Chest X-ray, PA view. Patient: 38 years old, sex M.
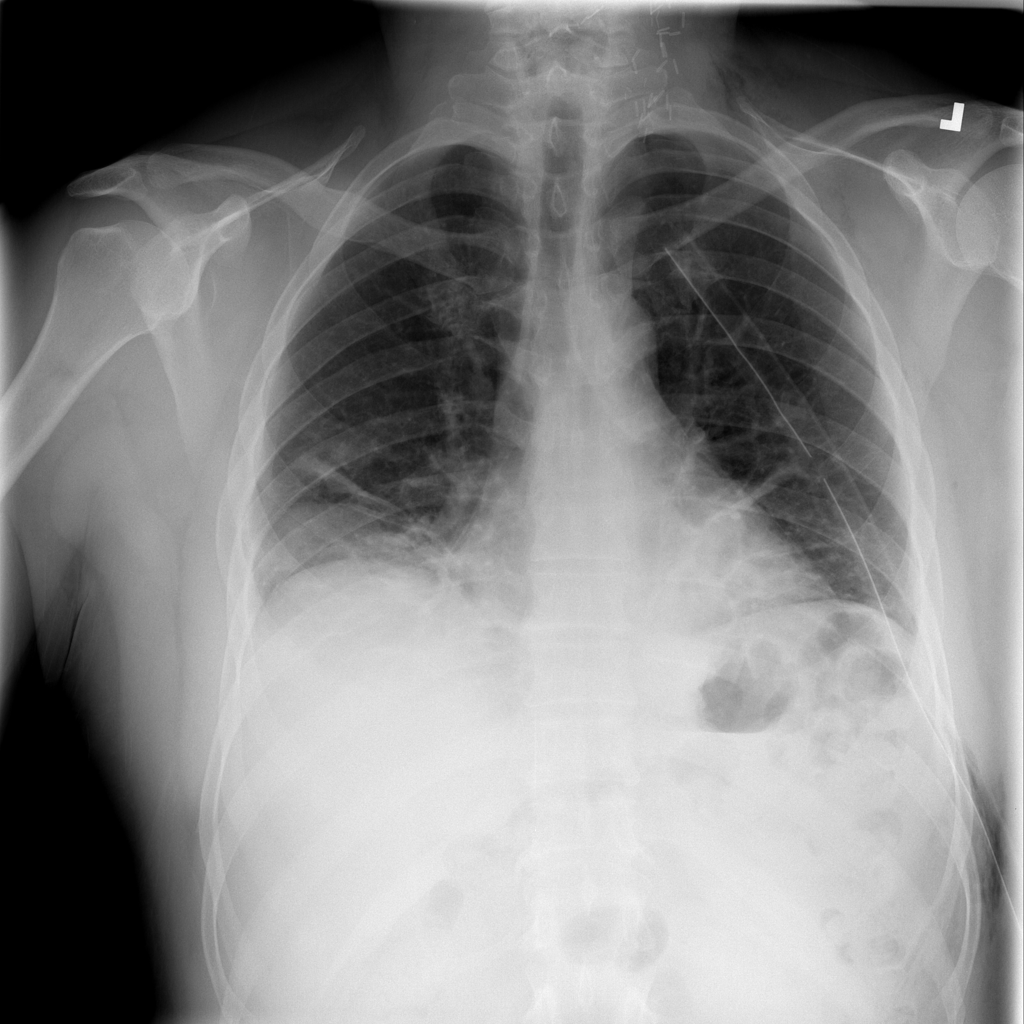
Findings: No Finding